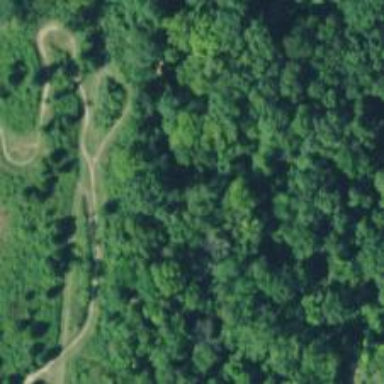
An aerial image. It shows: Path designated as bicycle road.